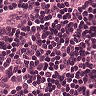
Metastatic tissue present: no